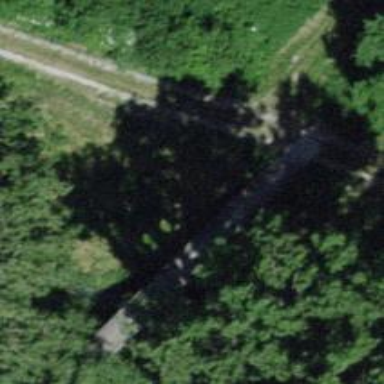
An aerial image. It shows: Bridge over ditch with culvert tunnel.